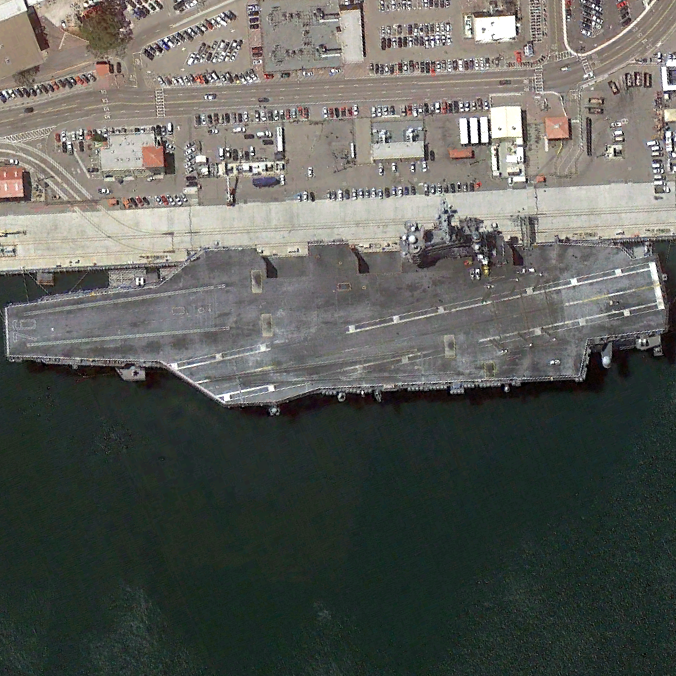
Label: aircraft_carrier